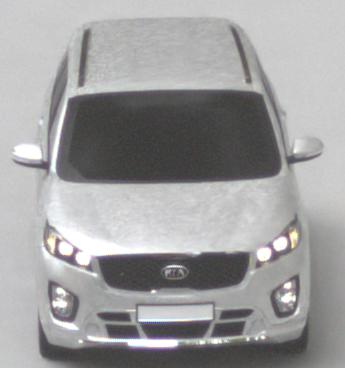
Make: KIA
Model: Sorento 2.2 CRDi
Detailed model: Sorento (UM)
Model produced from: 2015/03
Model produced until: 2017/10
Doors: 5
Color: white
Road condition: dry road
Daytime: morning or afternoon
Contrast: low contrast